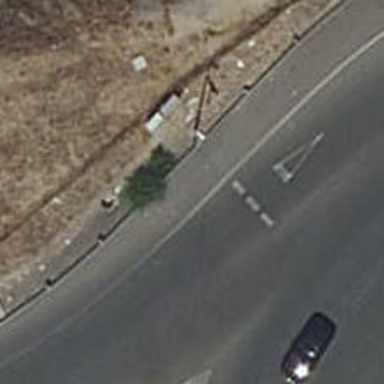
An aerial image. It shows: Road with "give way" sign.